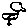
Label: bird